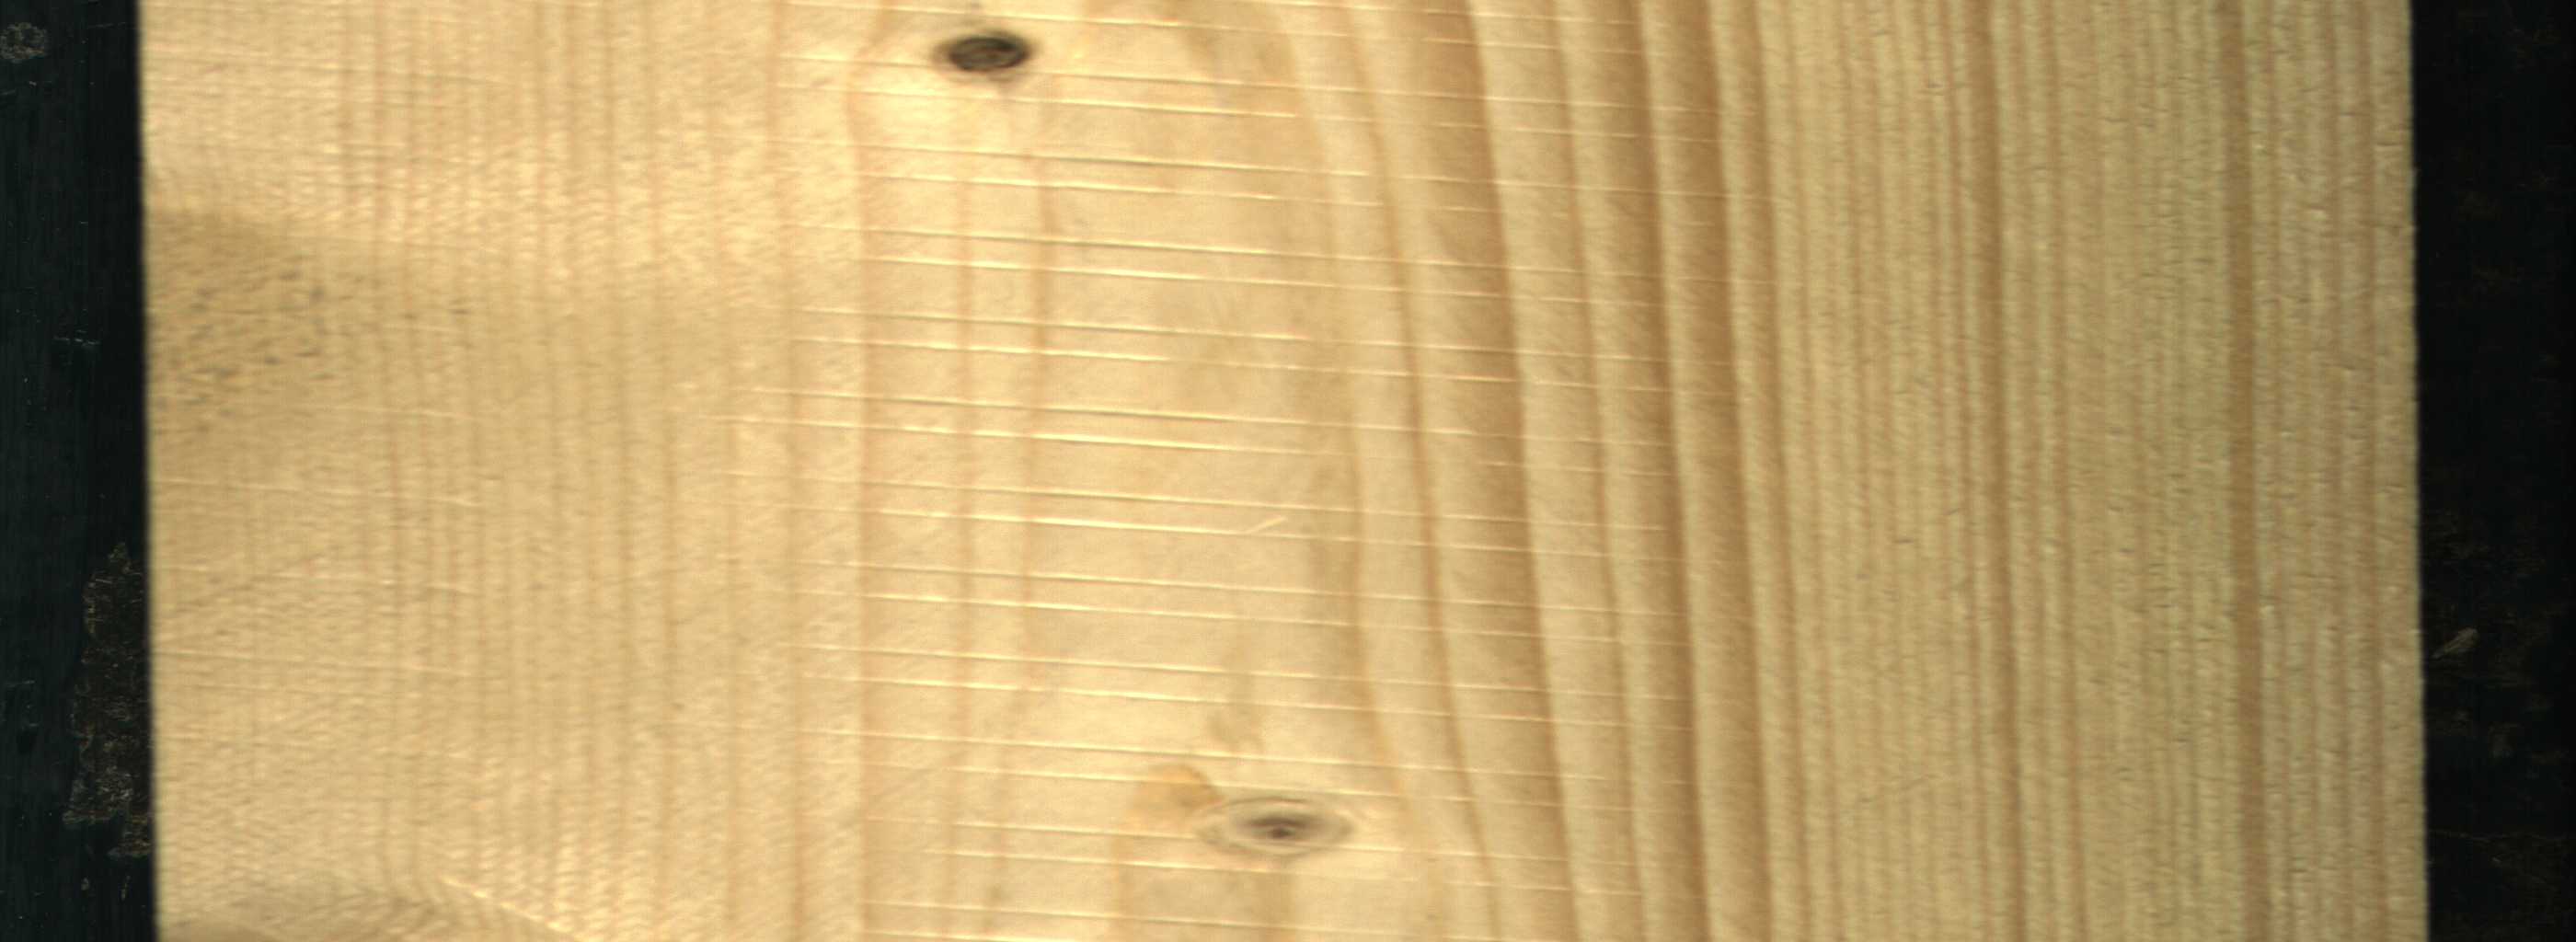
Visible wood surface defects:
Live_Knot
Live_Knot